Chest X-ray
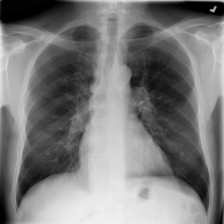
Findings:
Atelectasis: negative
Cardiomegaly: negative
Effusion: negative
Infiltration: positive
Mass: negative
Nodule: negative
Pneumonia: negative
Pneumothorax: negative
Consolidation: negative
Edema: negative
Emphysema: negative
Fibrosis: negative
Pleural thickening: negative
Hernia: negative